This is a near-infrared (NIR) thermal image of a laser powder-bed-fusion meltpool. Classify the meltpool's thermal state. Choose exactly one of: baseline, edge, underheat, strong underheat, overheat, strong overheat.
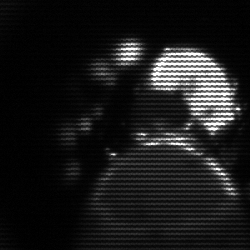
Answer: edge